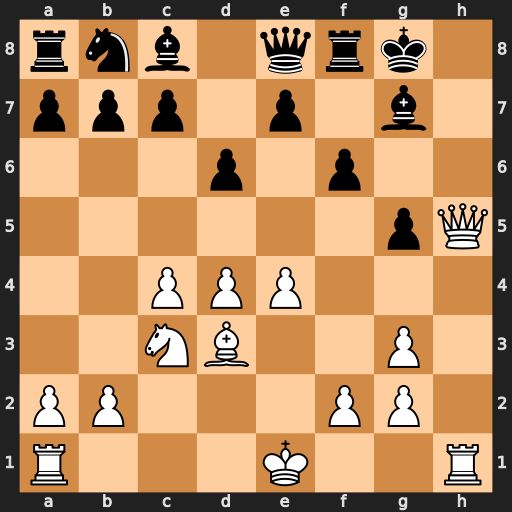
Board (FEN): rnb1qrk1/ppp1p1b1/3p1p2/6pQ/2PPP3/2NB2P1/PP3PP1/R3K2R
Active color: w
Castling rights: KQ
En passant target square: -
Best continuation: Qh7+ Kf7 e5